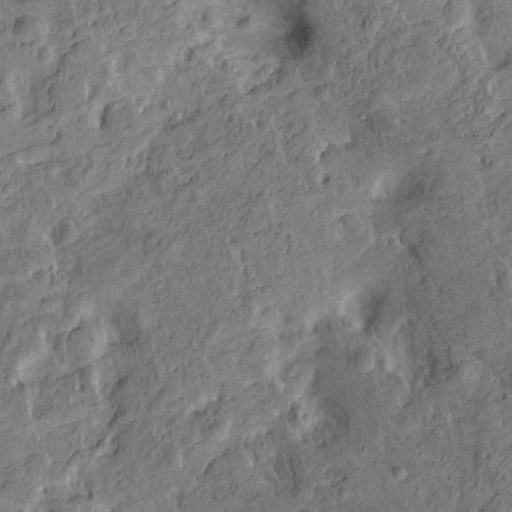
Objects detected: cone